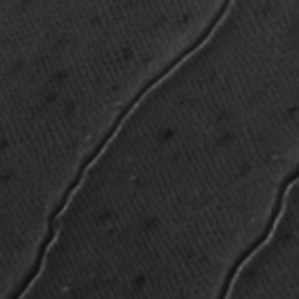
Label: frost